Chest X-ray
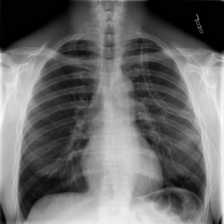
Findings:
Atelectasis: negative
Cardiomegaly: negative
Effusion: negative
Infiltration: negative
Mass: negative
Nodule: negative
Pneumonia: negative
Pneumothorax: negative
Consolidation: negative
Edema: negative
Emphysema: negative
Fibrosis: negative
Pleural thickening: negative
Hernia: negative